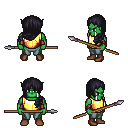
a pixel art fantasy rpg character, male body template, orc, green skin, gold chest armor, teal pants, raven left-swept hairstyle, cloth bracers, brown shoes, spear, four views (front, back, left, right), 2x2 character sprite sheet, small pixel art, hard edges, no anti-aliasing